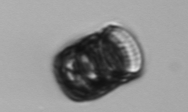
Label: Paralia_sulcata